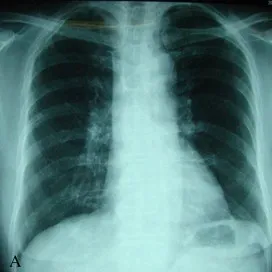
Chest X-ray and computed tomography scan images on admission. (A) Chest X-ray showing minimal bilateral hilar lymphadenopathy with clear lung fields.
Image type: radiology (x_ray)